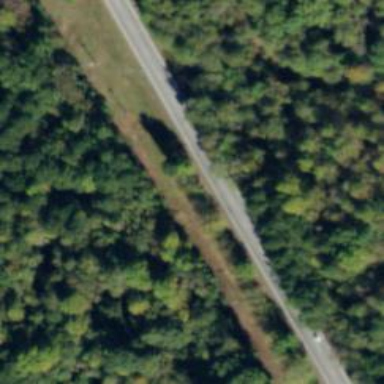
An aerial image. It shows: Culvert tunnel.